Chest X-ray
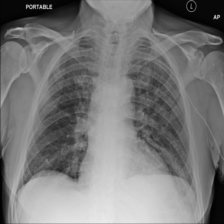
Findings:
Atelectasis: negative
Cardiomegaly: negative
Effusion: negative
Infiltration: negative
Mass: positive
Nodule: negative
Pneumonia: negative
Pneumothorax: negative
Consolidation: negative
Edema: negative
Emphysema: negative
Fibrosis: negative
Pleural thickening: negative
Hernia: negative